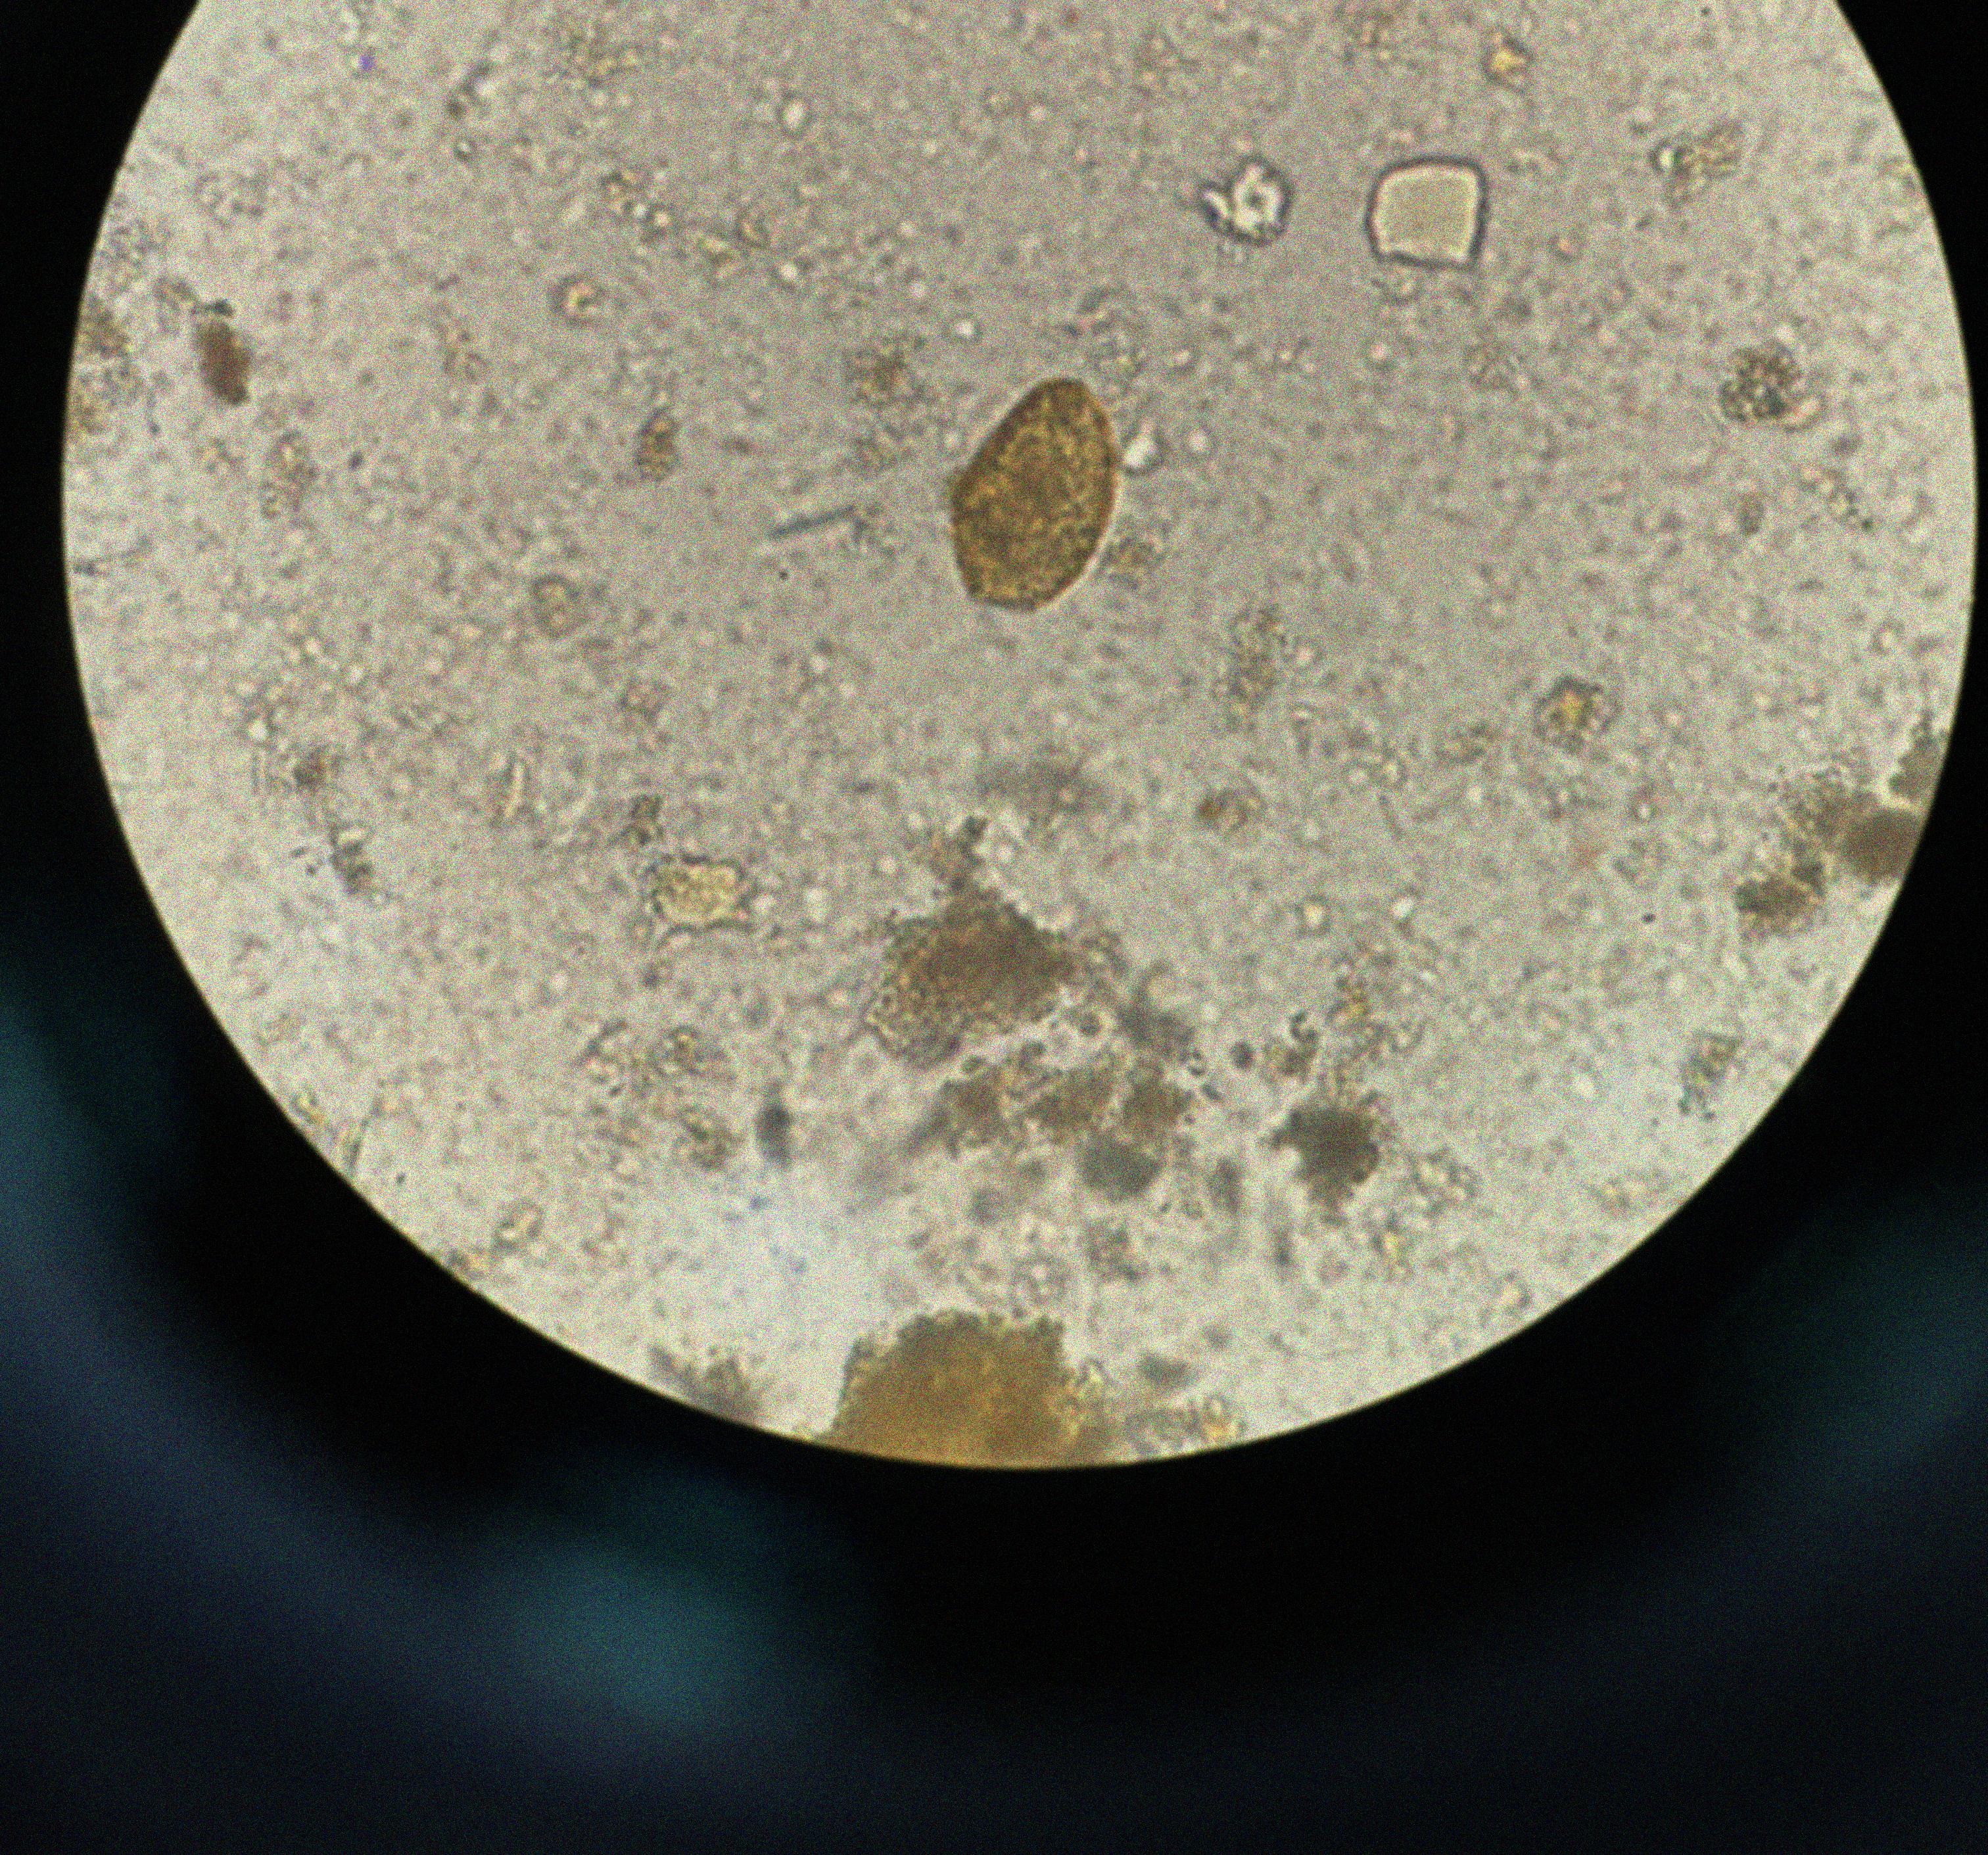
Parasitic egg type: Paragonimus spp